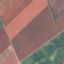
Label: AnnualCrop